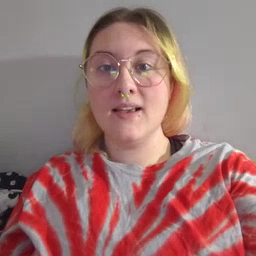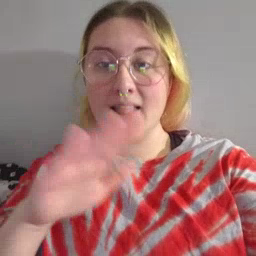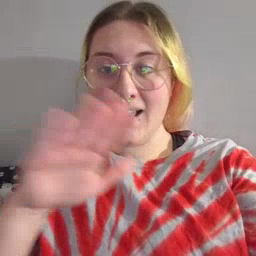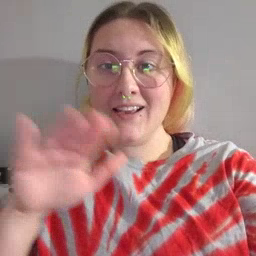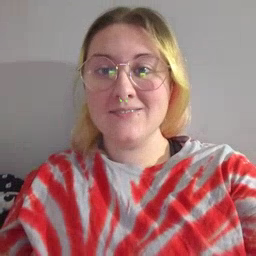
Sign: clean